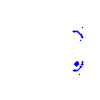
Particle: electron